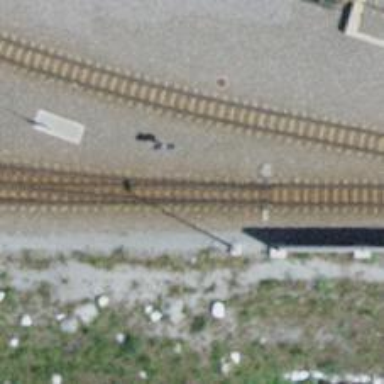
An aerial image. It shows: Narrow-gauge railway in yard setting.